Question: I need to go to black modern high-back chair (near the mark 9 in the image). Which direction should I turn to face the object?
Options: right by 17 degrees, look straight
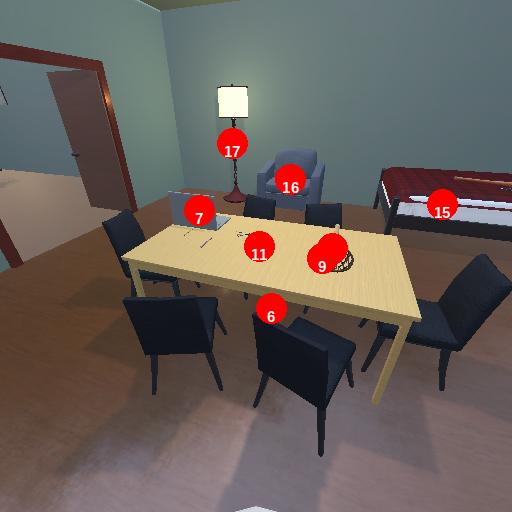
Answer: right by 17 degrees